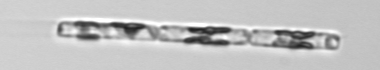
Label: Dactyliosolen_fragilissimus